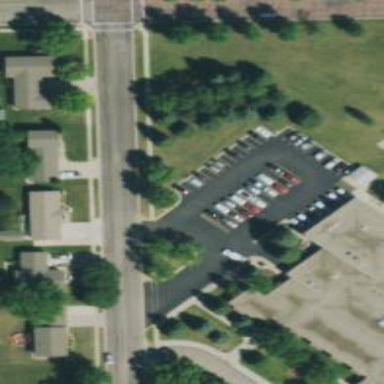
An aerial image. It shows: Asphalt driveway for service vehicles.